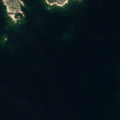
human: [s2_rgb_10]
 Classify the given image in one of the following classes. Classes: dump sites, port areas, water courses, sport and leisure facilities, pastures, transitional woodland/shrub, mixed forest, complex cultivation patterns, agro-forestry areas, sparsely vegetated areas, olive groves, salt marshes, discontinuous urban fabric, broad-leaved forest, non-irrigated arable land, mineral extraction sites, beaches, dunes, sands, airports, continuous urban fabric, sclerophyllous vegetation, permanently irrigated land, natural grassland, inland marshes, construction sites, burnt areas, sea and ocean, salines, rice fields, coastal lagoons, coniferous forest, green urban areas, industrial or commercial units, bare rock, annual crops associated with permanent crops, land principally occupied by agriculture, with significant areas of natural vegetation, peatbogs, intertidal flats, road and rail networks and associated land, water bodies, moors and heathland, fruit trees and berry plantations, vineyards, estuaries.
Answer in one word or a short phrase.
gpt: sea and ocean